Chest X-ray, PA view. Patient: 73 years old, sex M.
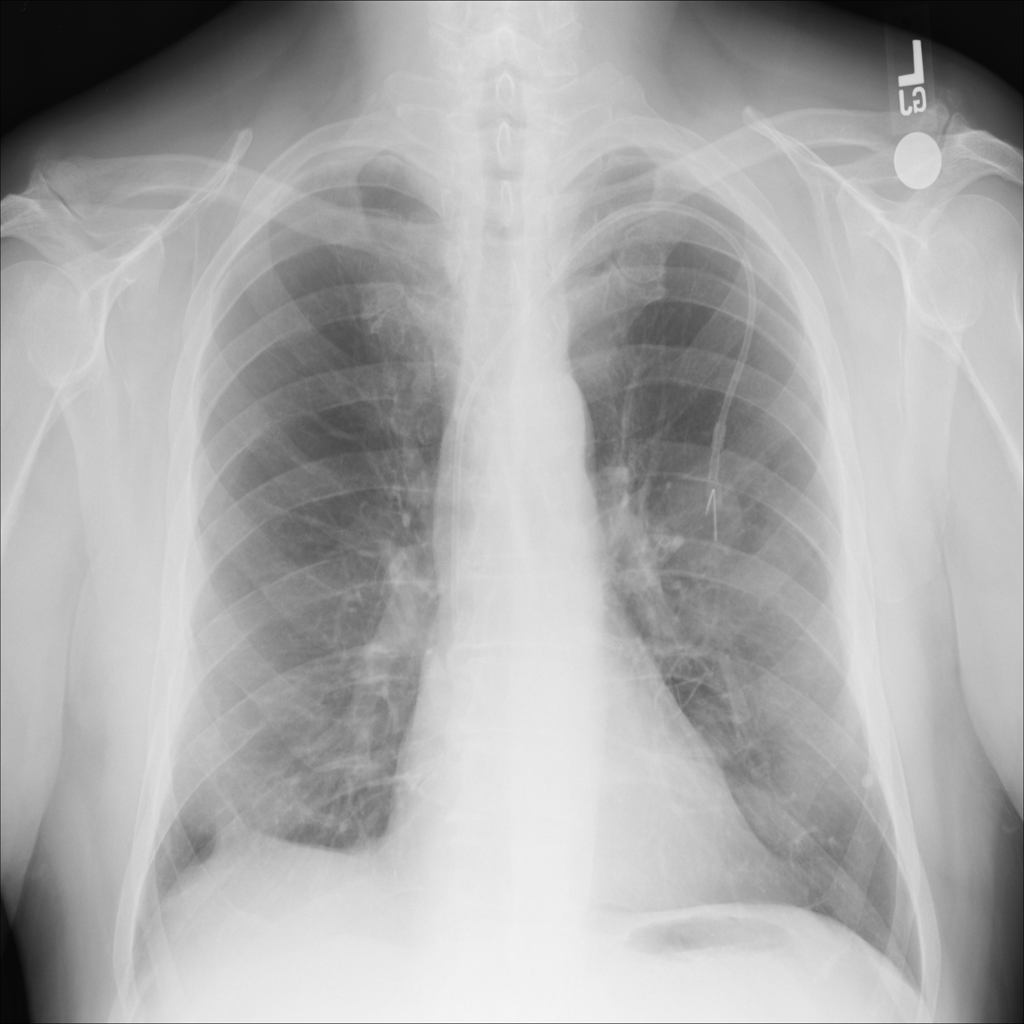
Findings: Nodule